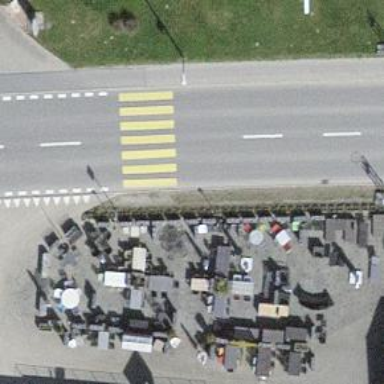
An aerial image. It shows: Footway with zebra crossing.